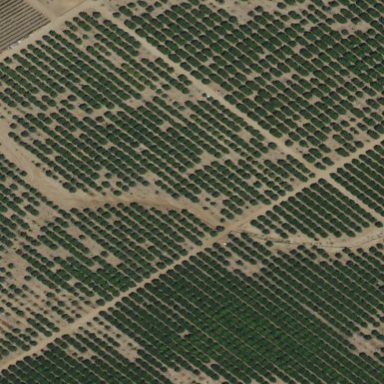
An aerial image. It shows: Orchard filled with citrus trees.